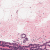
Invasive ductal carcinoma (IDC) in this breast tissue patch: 0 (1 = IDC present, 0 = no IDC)